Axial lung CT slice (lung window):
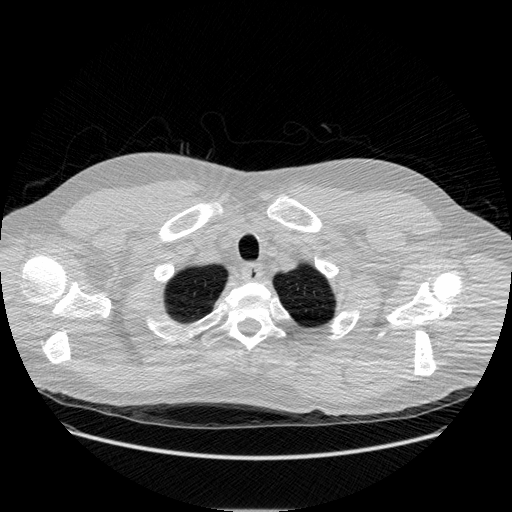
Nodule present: no